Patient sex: M
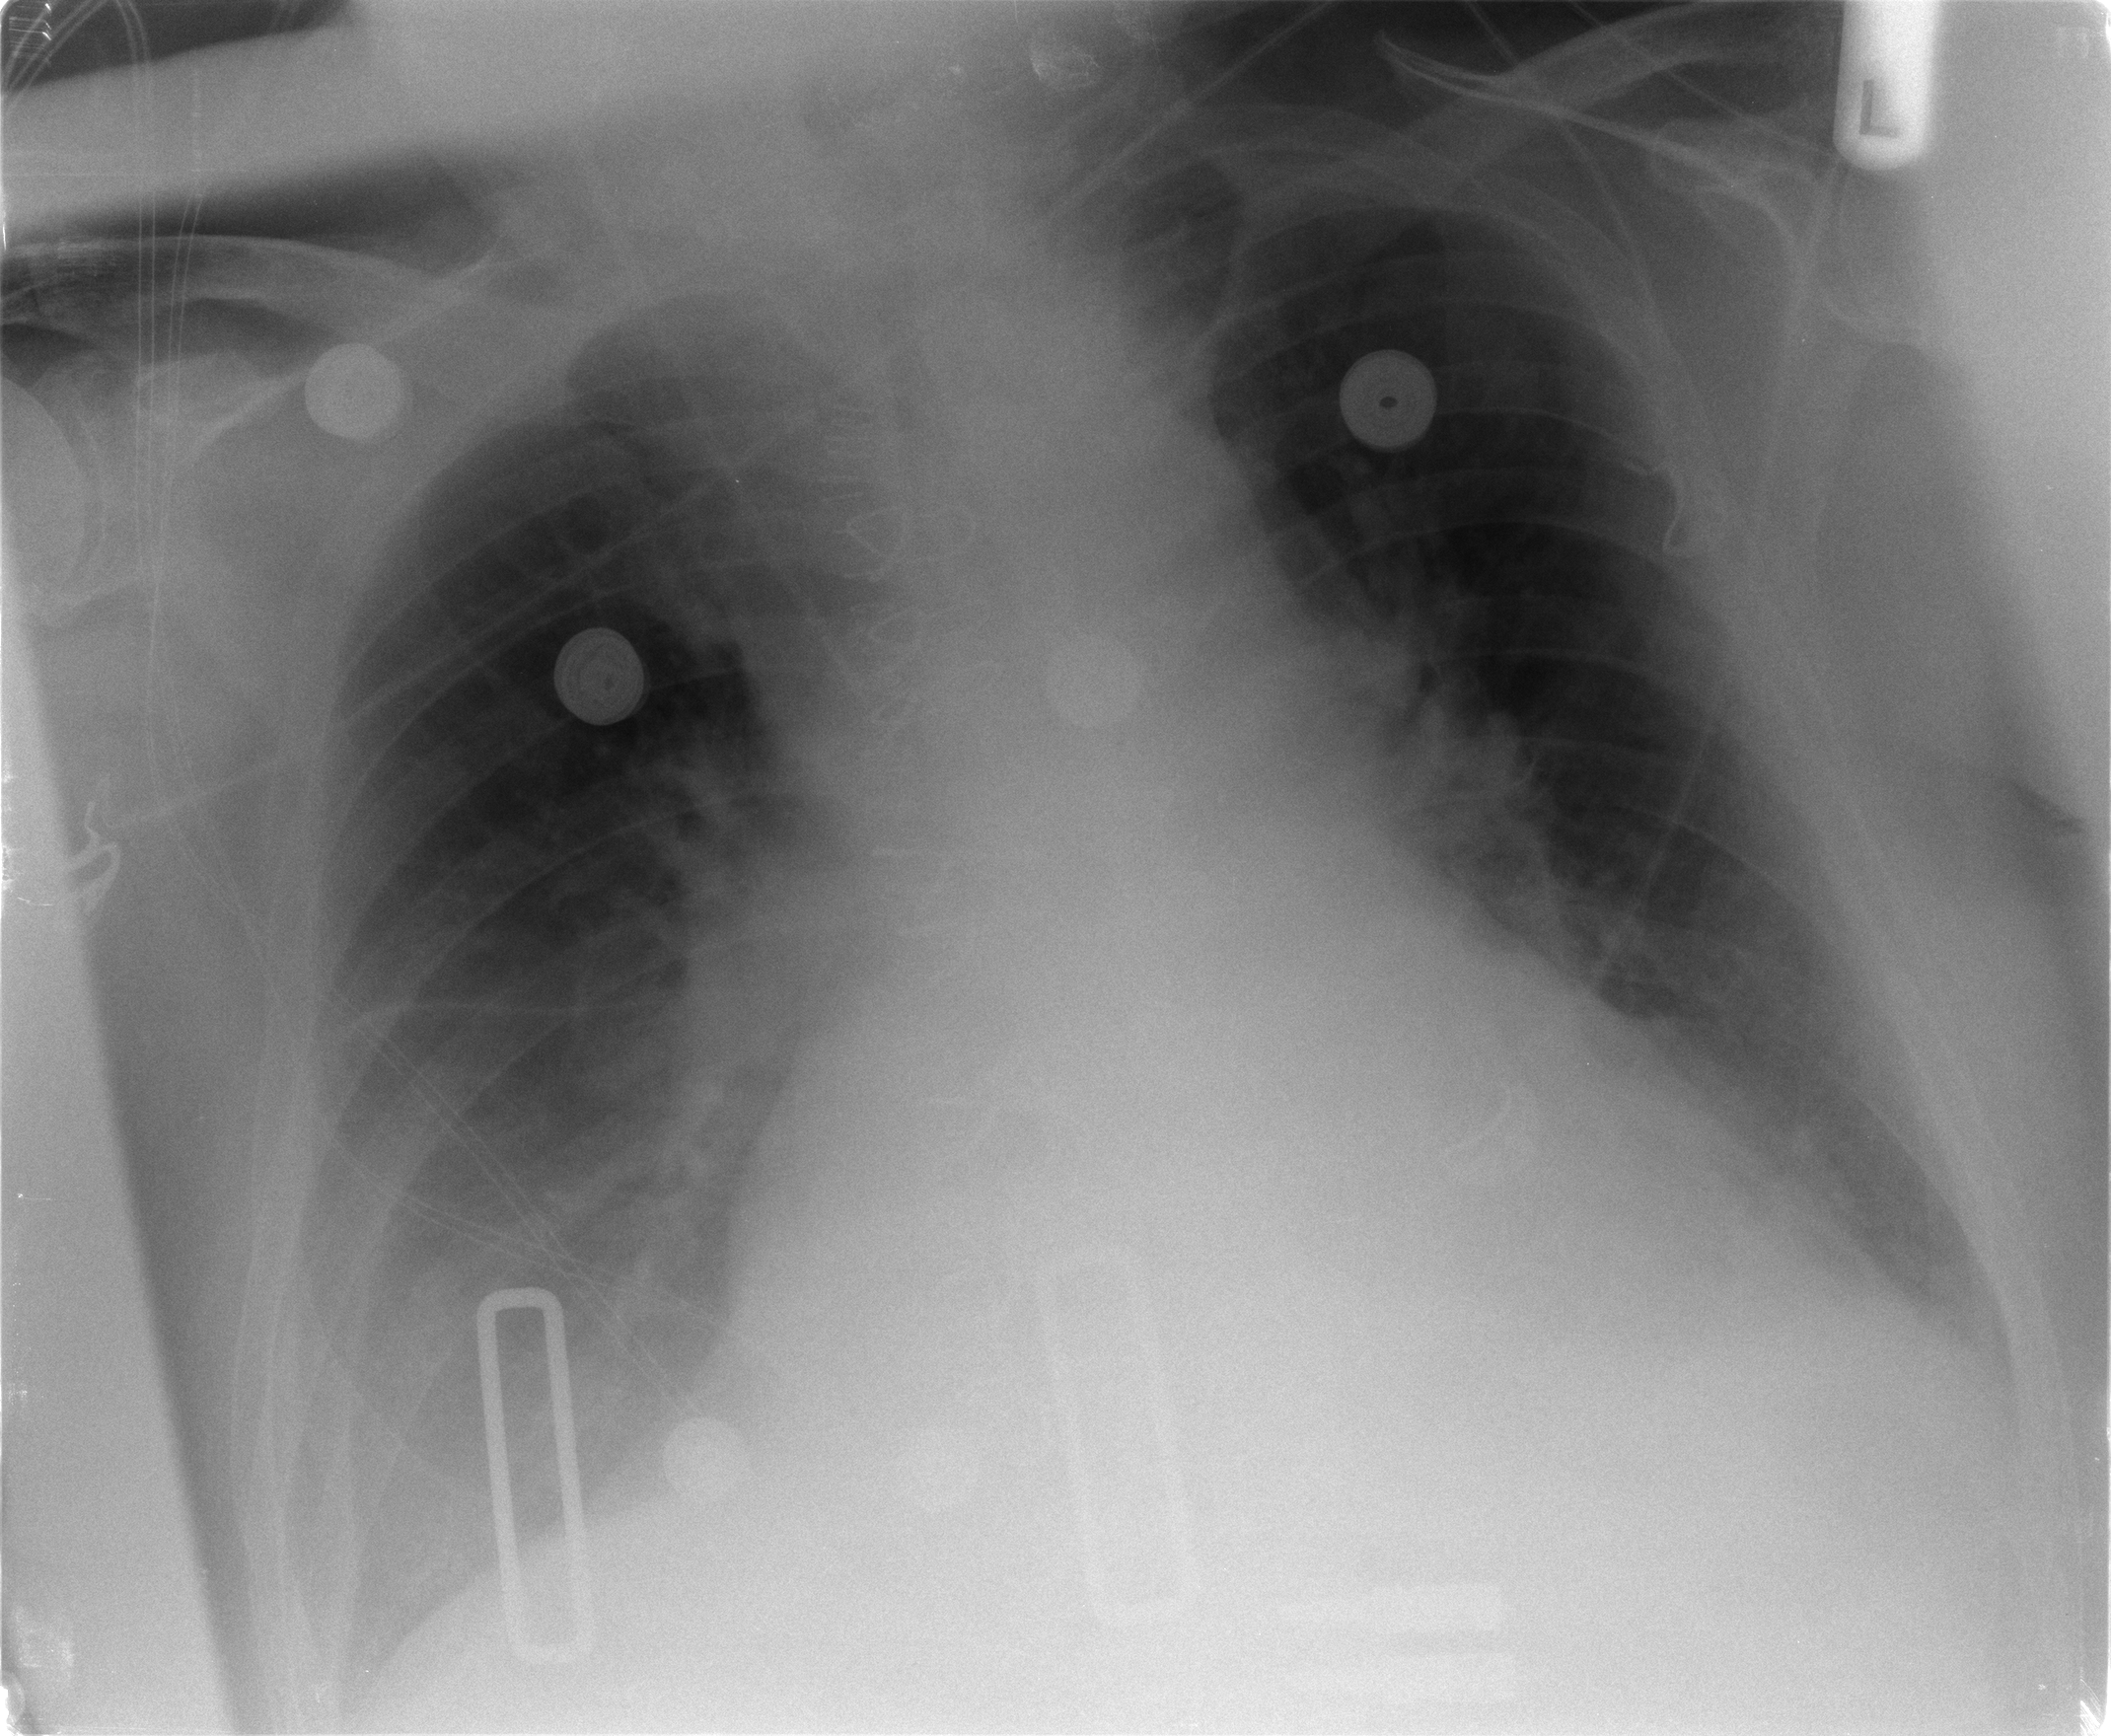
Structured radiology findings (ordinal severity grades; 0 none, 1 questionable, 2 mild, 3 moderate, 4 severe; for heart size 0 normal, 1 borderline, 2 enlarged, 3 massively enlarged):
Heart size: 2
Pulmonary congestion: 2
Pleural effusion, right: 2
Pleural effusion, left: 1
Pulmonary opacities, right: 1
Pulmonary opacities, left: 1
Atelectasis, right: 2
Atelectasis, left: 1